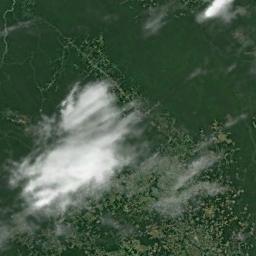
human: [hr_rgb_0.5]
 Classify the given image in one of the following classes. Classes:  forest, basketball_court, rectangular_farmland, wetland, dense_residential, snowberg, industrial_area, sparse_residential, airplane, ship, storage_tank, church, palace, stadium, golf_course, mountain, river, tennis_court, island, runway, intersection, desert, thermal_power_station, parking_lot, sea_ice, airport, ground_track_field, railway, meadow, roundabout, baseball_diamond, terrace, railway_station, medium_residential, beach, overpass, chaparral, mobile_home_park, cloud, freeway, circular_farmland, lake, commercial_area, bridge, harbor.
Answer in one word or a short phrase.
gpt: cloud